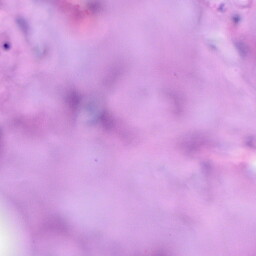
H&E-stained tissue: Breast